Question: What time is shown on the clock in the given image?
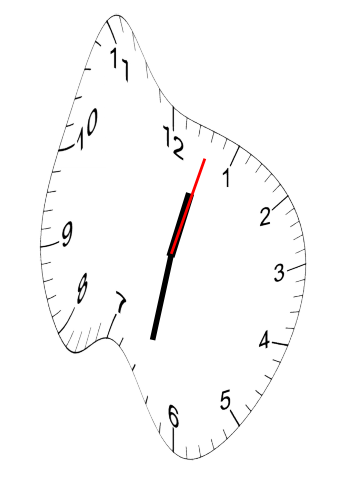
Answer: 12:32:03